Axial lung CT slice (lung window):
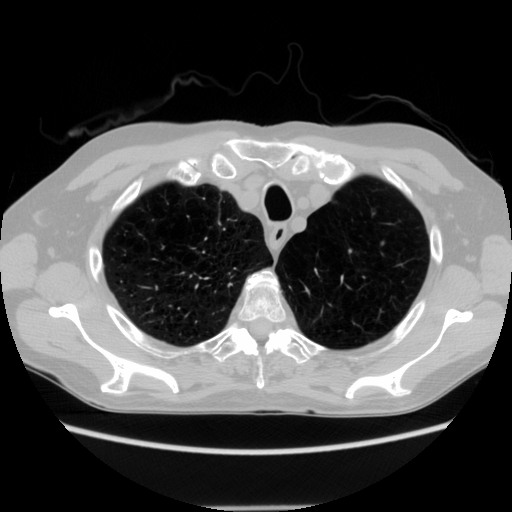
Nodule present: no